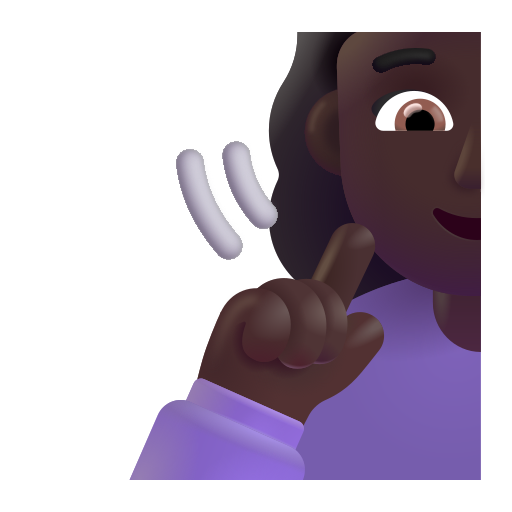
man deaf color dark